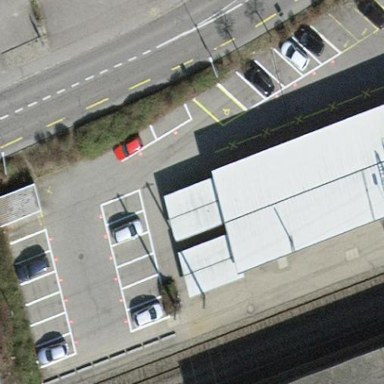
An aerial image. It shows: Parking area with surface.